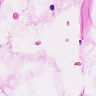
Metastatic tissue present: no